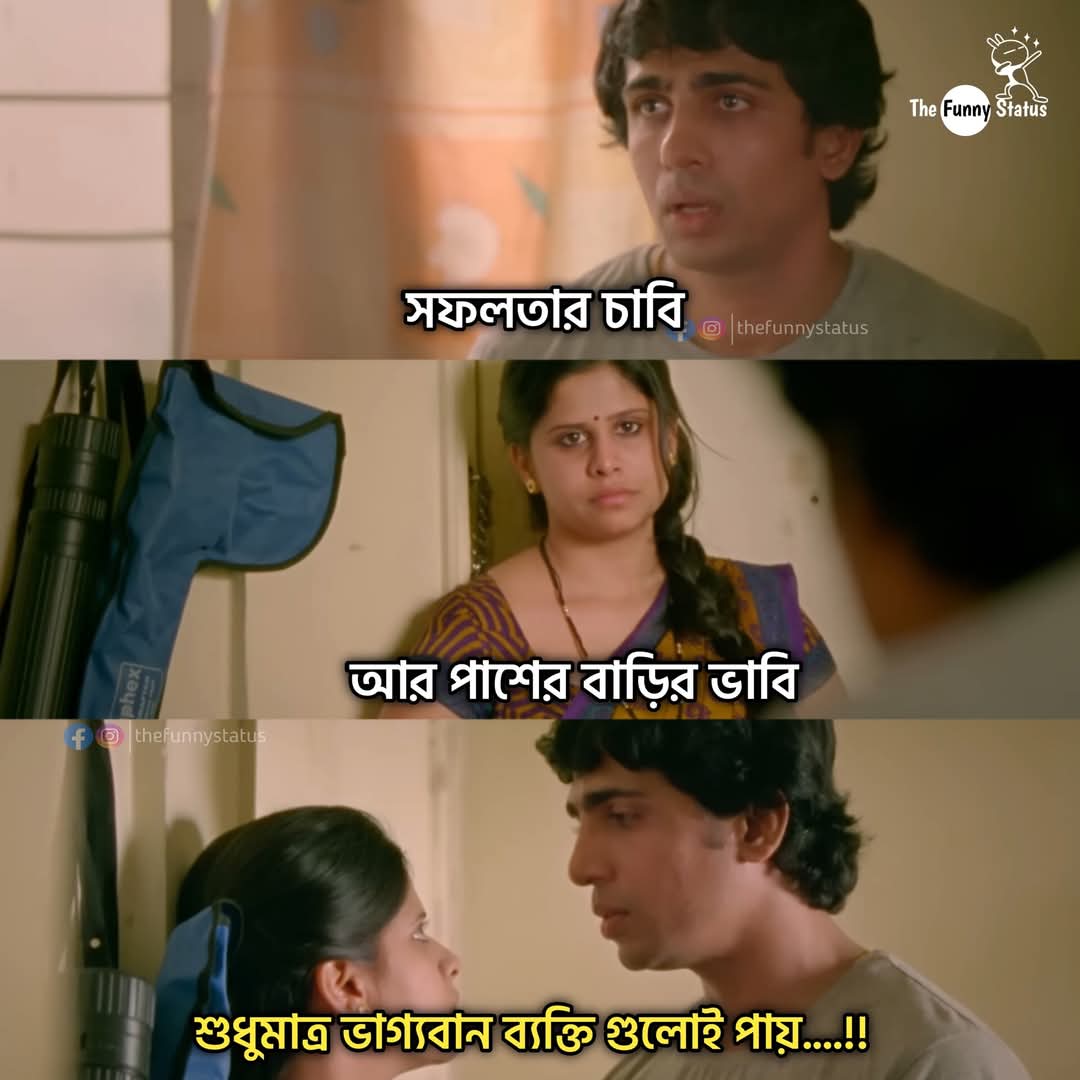
Text: সফলতার চাবি
আর পাশের বাড়ির ভাবি
শুধুমাত্র ভাগ্যবান ব্যক্তি গুলোই পায়....!!
Label: Non Hate